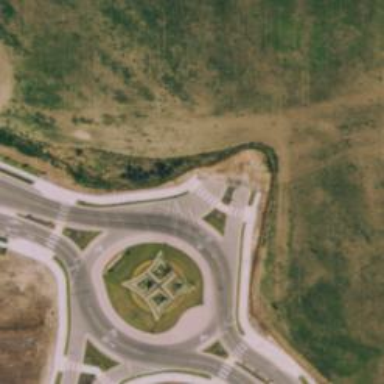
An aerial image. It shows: Tertiary road made of asphalt leading to roundabout junction.